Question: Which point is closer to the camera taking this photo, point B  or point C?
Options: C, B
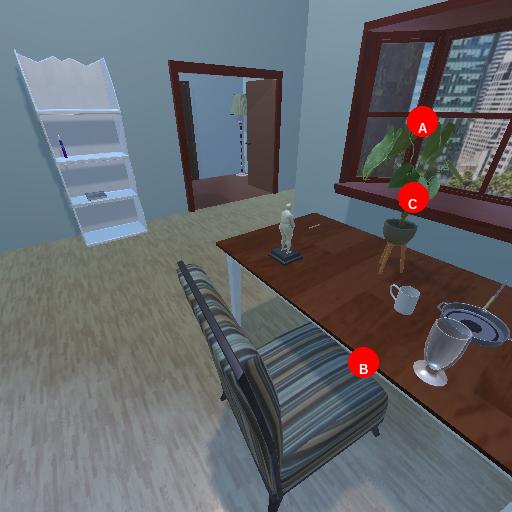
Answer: C